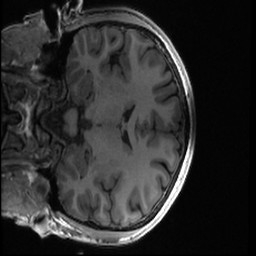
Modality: T1w
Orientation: coronal
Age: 18
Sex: female